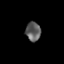
Tissue: lung
Cell type: Epithelial cells
Senescence score: 0.2319
Nuclear area (px): 279
Mean DAPI intensity: 94.344